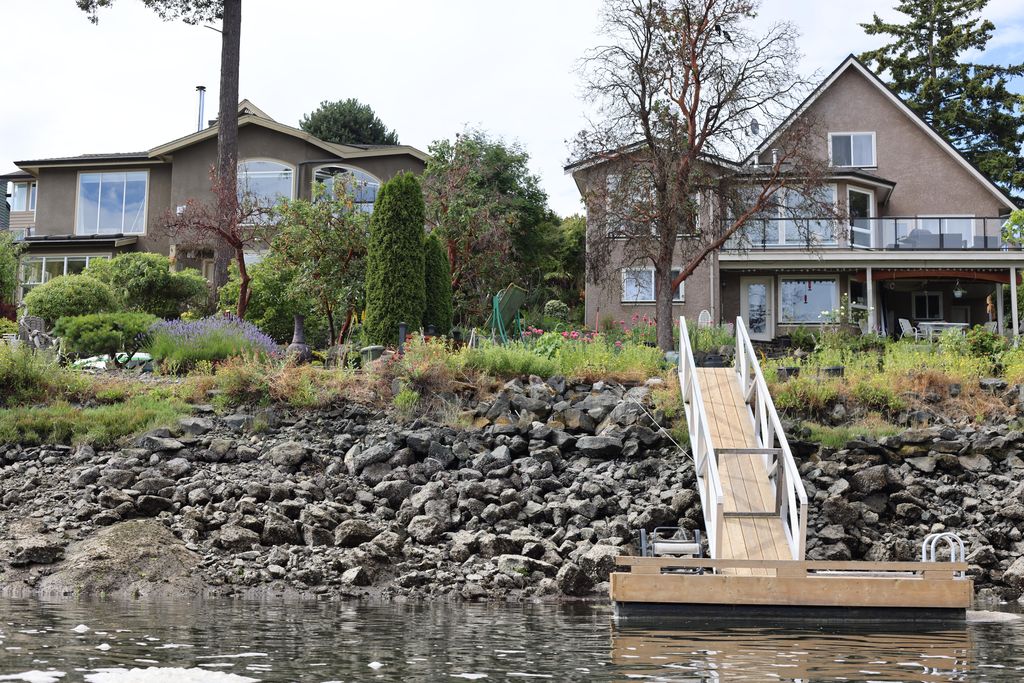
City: victoria